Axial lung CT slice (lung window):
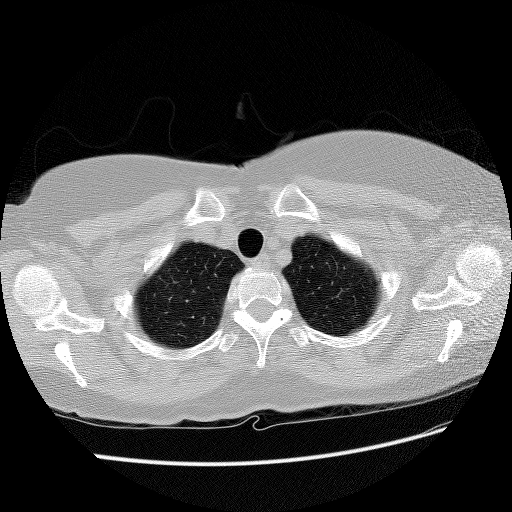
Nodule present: no